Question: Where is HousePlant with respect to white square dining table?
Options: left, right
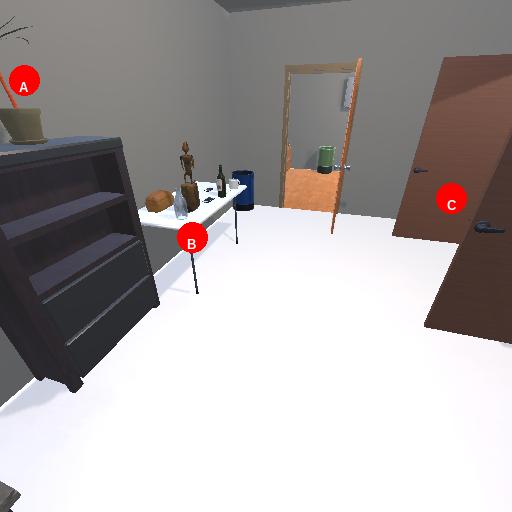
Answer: left